Interaction volume radius: 5 \u00c5
Interaction volume height: 25 \u00c5
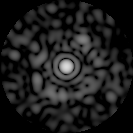
Disorder parameter: 0.8056